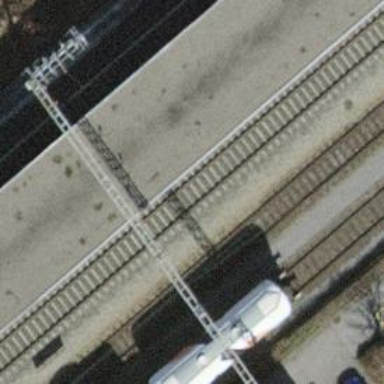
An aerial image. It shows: Stop position for public transport at railway stop.